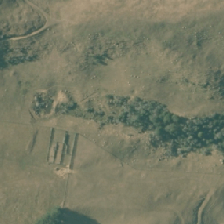
Land cover: indigenous_forest